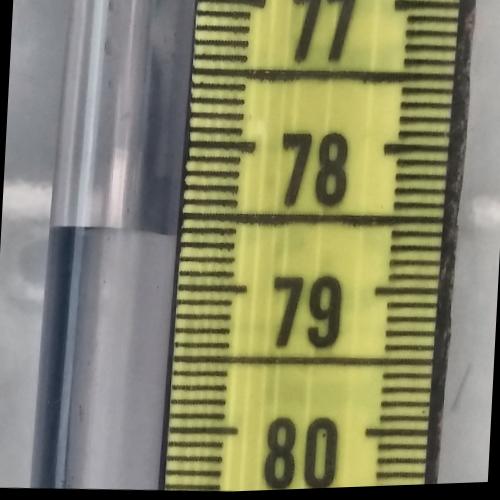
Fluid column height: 78.6 cm